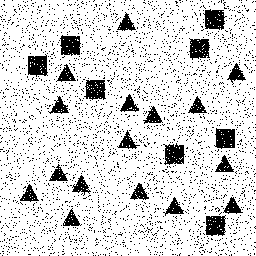
Squares: 8
Triangles: 16
Stars: 0
Total shapes: 24